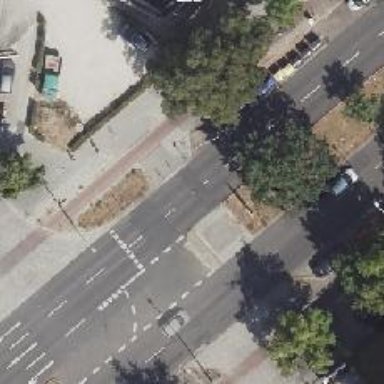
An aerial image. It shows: Unmarked crossing on the road.